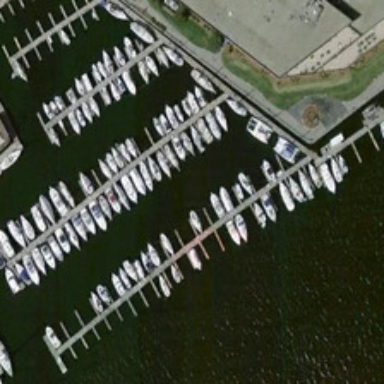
Many boats are in a port near several green trees and a building .